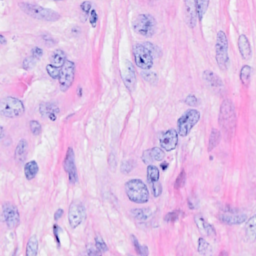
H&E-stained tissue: Breast